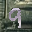
Label: 9